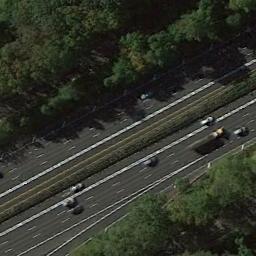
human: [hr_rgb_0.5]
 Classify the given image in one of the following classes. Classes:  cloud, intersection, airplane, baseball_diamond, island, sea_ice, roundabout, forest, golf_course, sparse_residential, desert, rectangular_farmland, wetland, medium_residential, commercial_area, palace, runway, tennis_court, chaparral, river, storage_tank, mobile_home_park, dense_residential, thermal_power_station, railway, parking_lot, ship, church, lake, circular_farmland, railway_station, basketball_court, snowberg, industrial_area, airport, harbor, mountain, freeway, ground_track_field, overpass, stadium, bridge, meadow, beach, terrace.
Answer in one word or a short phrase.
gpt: freeway